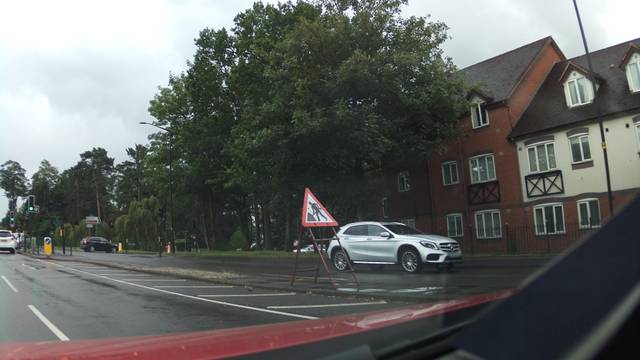
Region: United Kingdom
Coordinates: 52.414, -1.771